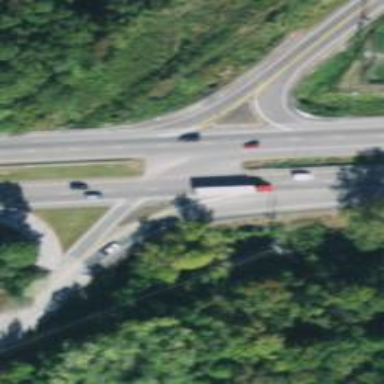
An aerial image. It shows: Trunk link highway with asphalt surface.